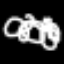
Label: squiggle